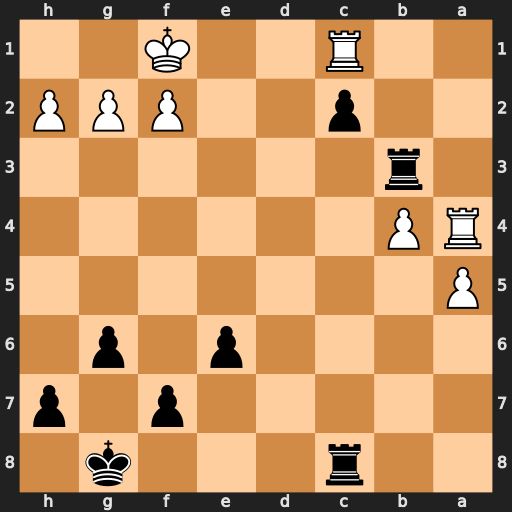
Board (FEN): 2r3k1/5p1p/4p1p1/P7/RP6/1r6/2p2PPP/2R2K2
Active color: b
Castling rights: -
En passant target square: -
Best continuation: Rb1 Ra1 Rxa1